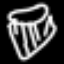
Label: diamond